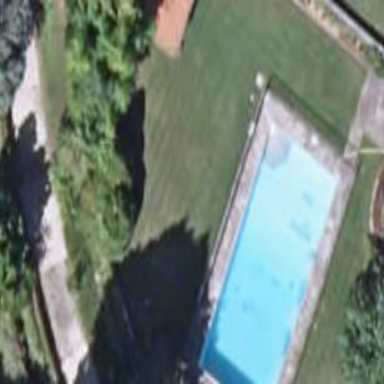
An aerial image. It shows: Swimming pool located in leisure land.